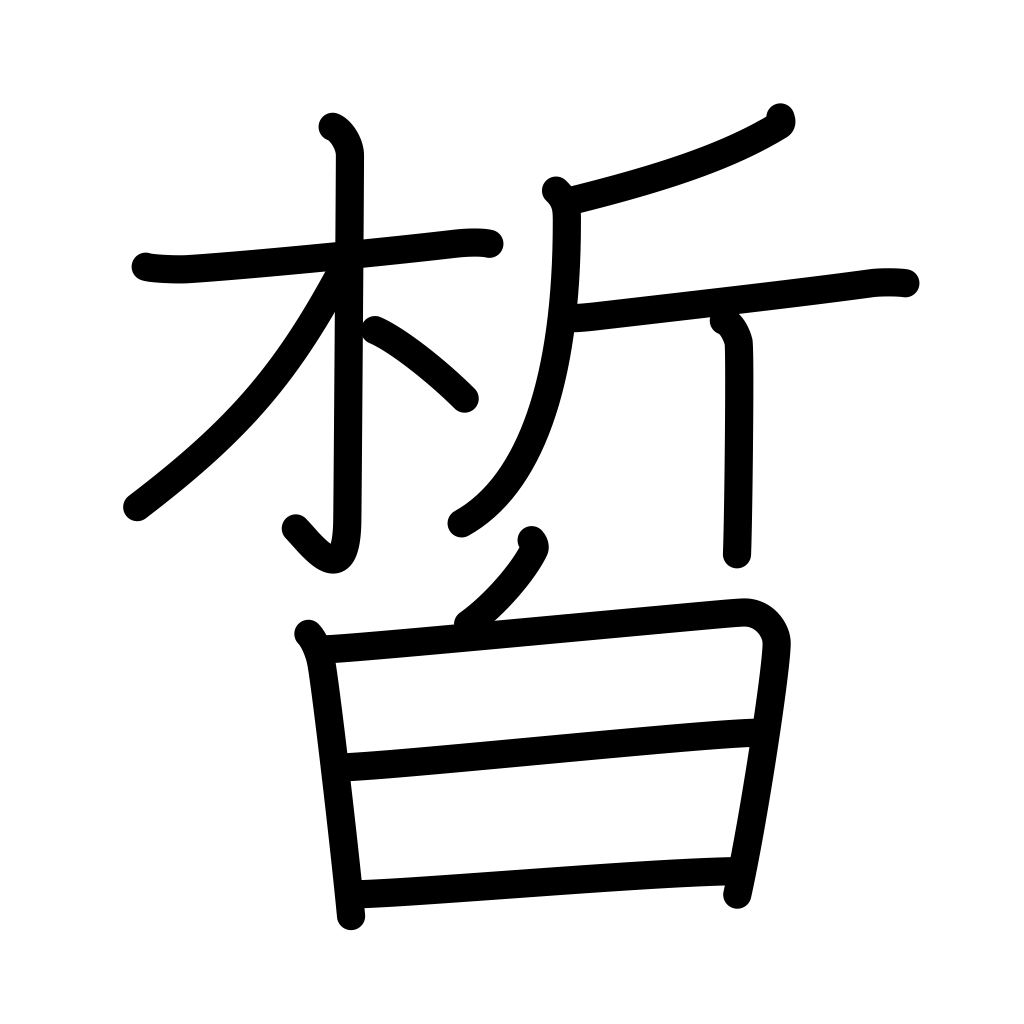
Meaning: clear